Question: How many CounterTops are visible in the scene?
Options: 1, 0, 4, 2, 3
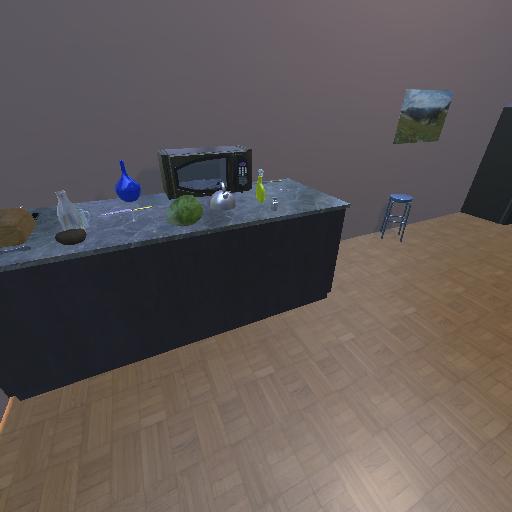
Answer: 1